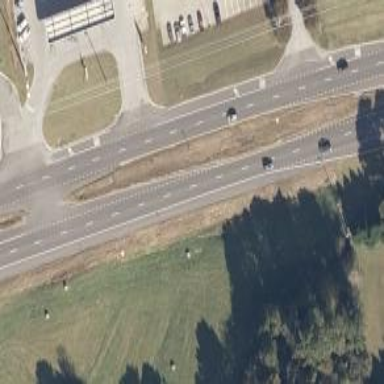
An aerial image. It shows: Asphalt road designated as trunk highway.